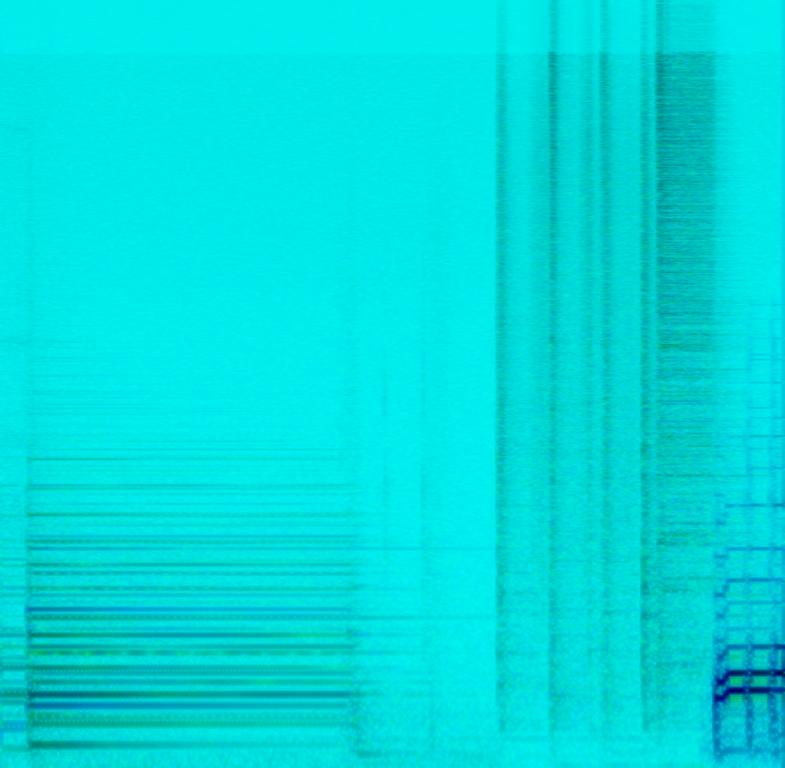
This is a japanese jazz music piece that is used in an anime soundtrack. There is a female lead vocal singing gently in the lead. The melody is being played by the piano, the electric guitar and the upright bass. In the rhythmic background, there is an acoustic jazz drum beat in the style of swing. There is an exhilarating atmosphere, full of rich sounds. The mix is perfect. This piece could be used in the soundtrack of a romance/drama movie as well as its original use in an anime. It could also be playing in the background at a coffee shop or a classy restaurant.